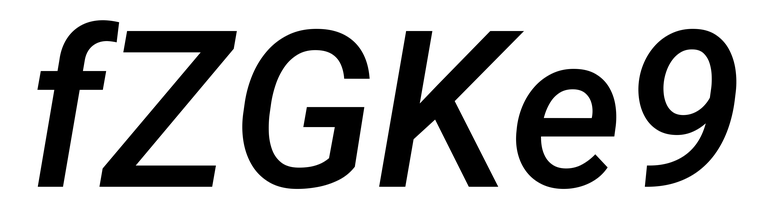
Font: Roboto-Italic_Medium_Italic